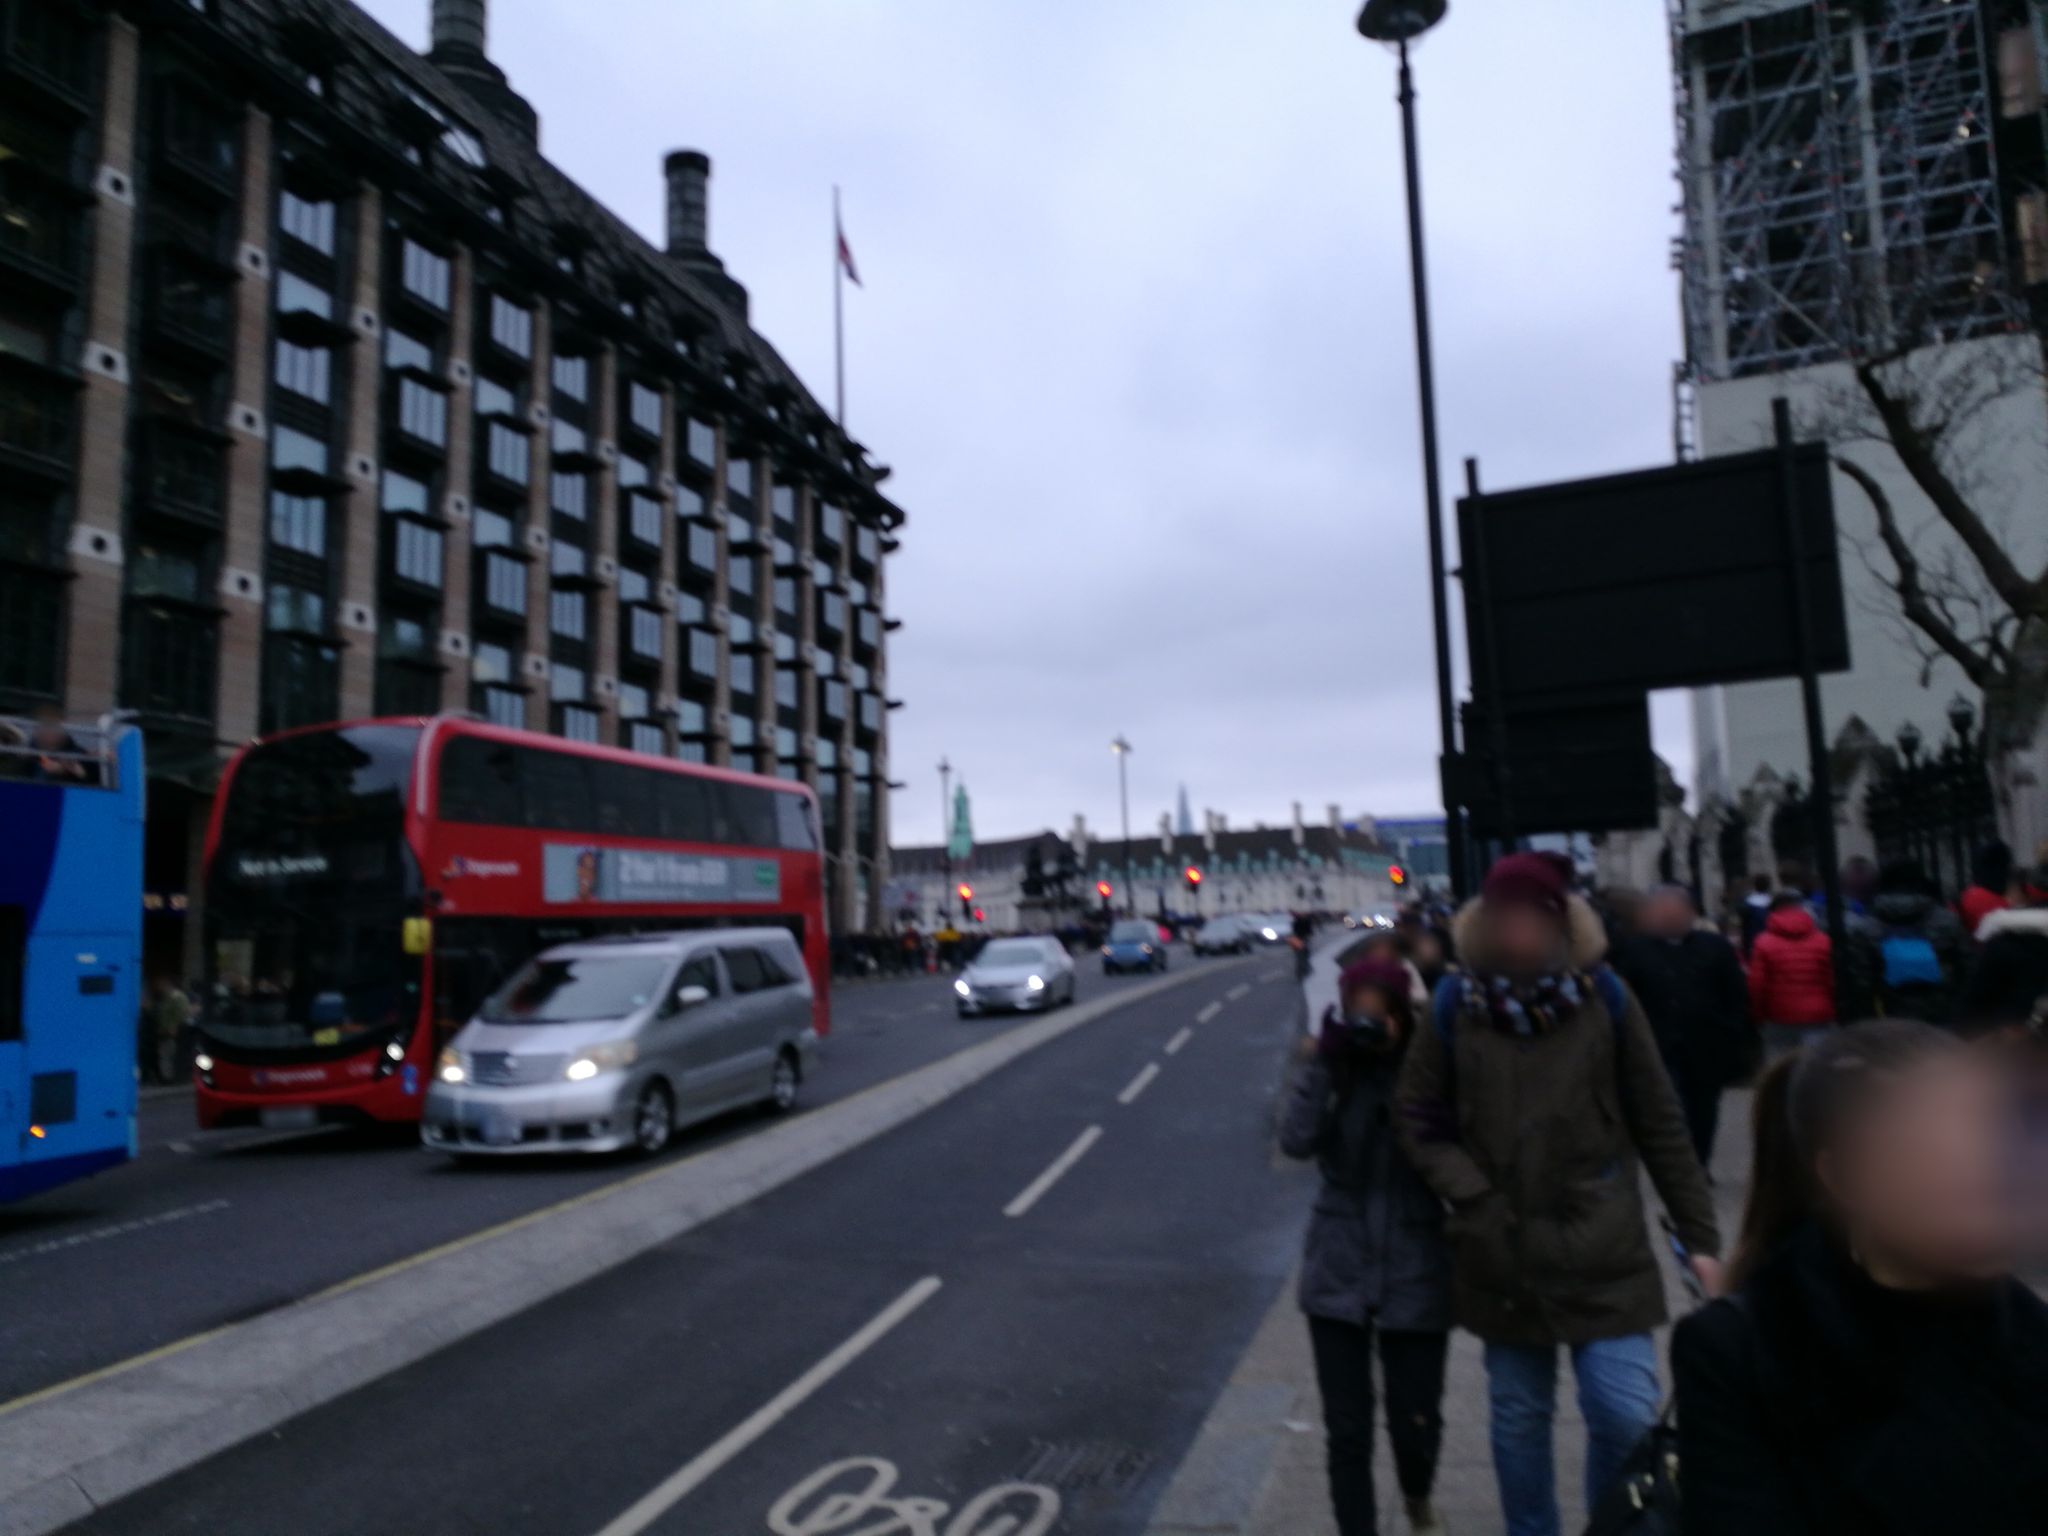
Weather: clear
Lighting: day
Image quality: good
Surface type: cycling surface
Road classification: primary
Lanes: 4, 3
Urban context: urban centre
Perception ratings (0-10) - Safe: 2.78, Lively: 4.27, Beautiful: 8.8, Boring: 1.98, Depressing: 7.57, Wealthy: 7.7